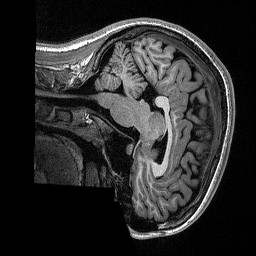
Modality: T1w
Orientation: sagittal
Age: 19
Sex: female
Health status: healthy
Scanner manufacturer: siemens
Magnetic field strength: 1.5 T
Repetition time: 2.73 s
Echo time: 0.00357 s